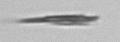
Label: fiber